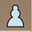
Piece: wP